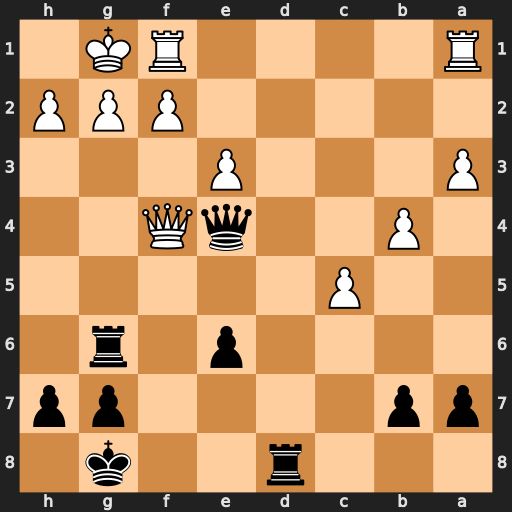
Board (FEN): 3r2k1/pp4pp/4p1r1/2P5/1P2qQ2/P3P3/5PPP/R4RK1
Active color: b
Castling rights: -
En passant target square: -
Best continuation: Qxg2#